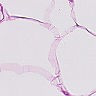
Metastatic tissue present: no